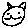
Label: cat